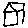
Label: house